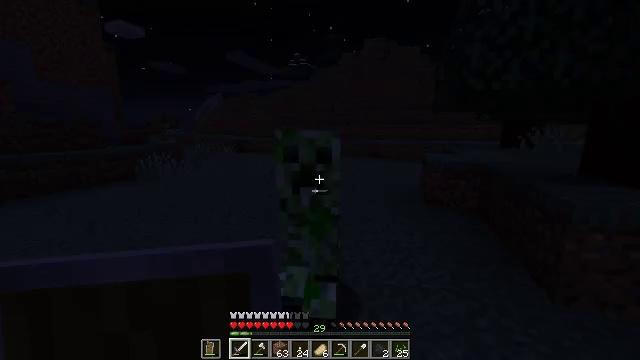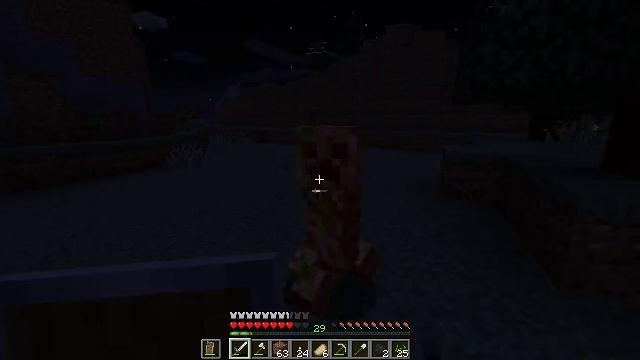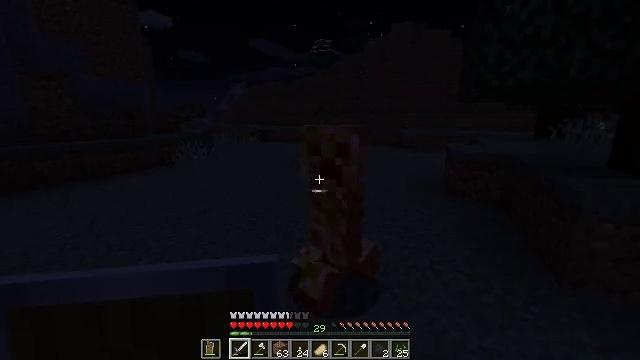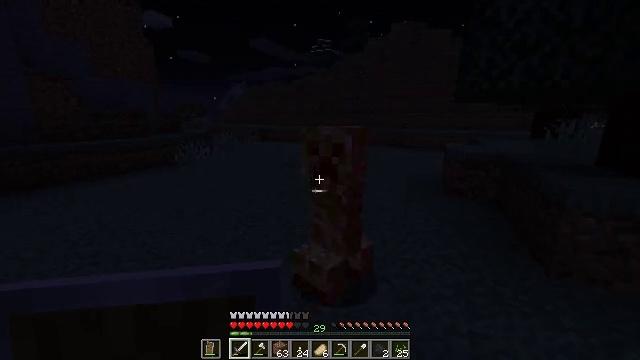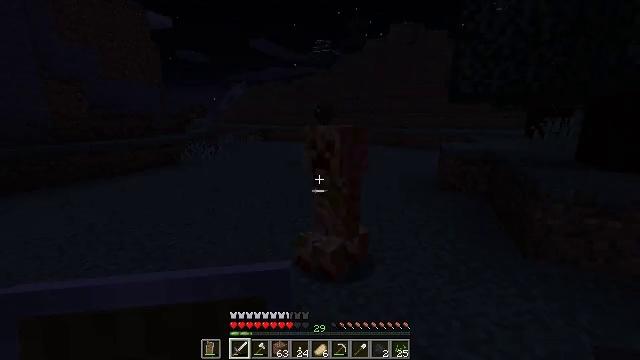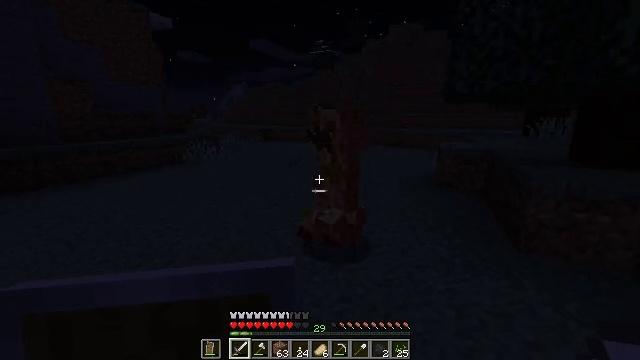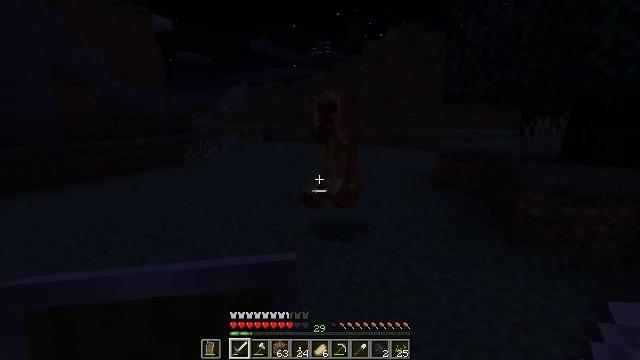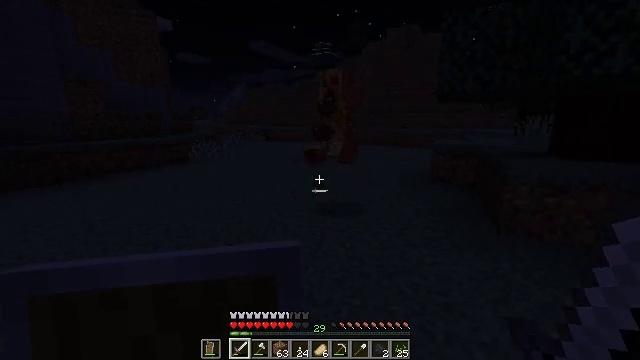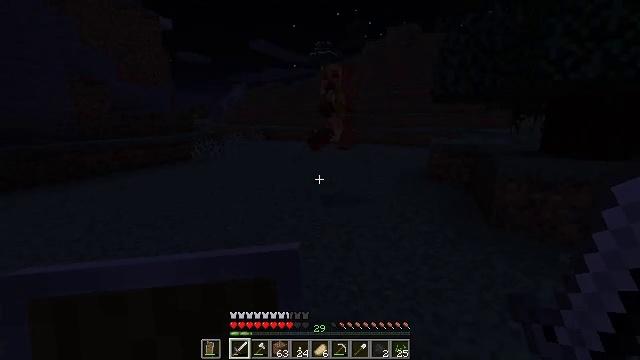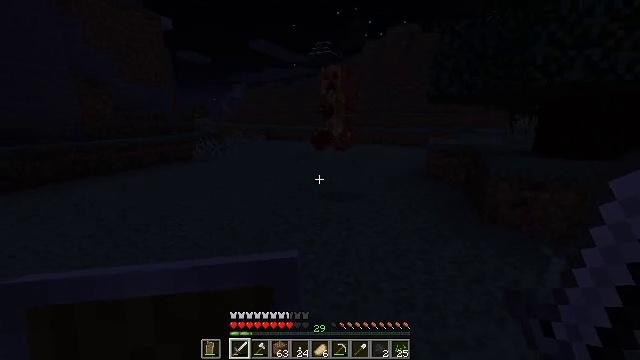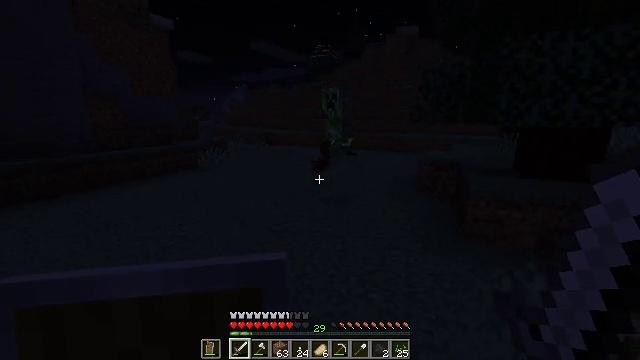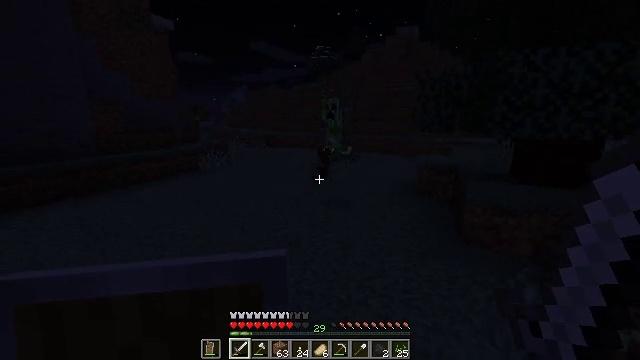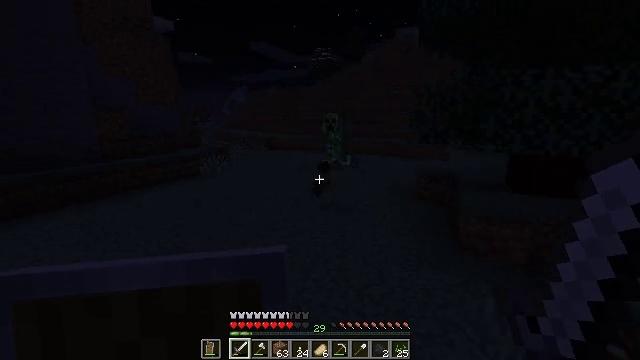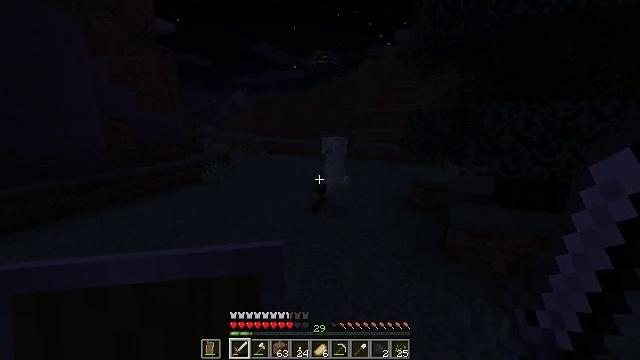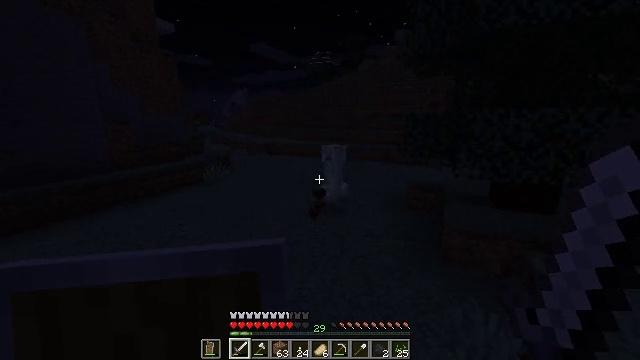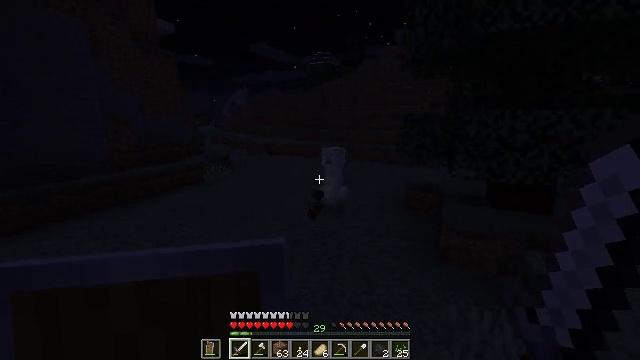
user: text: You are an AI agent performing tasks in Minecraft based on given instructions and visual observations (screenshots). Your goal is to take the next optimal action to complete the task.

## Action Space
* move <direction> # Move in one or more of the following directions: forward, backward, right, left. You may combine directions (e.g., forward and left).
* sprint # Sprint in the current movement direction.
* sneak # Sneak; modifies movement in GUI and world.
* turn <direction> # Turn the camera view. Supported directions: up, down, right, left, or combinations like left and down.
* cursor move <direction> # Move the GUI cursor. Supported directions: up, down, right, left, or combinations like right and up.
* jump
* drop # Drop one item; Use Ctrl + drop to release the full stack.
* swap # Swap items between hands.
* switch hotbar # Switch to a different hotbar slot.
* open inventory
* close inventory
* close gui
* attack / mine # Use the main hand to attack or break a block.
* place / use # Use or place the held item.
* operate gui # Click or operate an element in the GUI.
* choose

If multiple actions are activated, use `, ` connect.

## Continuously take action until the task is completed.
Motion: motion action
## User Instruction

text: Kill a creeper.
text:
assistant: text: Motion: move back, turn left and down
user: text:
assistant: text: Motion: move back
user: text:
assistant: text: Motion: move back
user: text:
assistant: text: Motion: move back
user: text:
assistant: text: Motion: move back
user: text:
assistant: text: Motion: move back
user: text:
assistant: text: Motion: move back
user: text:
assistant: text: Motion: move back
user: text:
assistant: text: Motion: move back
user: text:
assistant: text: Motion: move back, jump
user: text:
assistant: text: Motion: move back, jump
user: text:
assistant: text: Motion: move back and move right, jump
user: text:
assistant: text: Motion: move back and move right, jump
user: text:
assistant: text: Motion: move back and move right, jump
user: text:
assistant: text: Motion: move back and move right, jump
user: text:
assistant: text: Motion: move back and move right, jump
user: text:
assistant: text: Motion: move back and move right
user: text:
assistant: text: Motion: move back and move right
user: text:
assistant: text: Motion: move back and move right
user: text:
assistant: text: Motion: move back and move right
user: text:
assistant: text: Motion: move back and move right
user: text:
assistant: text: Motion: move back and move right
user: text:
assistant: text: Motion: move back
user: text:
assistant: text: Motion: move back
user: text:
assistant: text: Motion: move back
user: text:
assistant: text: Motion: move back
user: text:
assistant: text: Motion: move back
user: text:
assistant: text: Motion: move back, turn left
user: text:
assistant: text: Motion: move back, turn left
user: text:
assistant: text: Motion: no_op